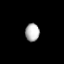
Tissue: lung
Cell type: Epithelial cells
Senescence score: 0.2394
Nuclear area (px): 248
Mean DAPI intensity: 180.298